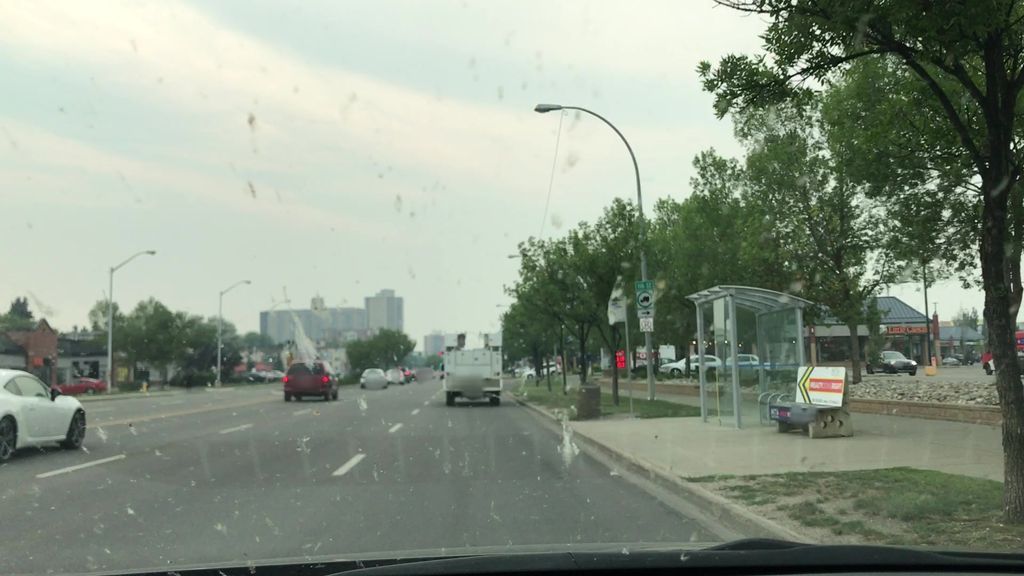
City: edmonton